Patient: sex M, age 66
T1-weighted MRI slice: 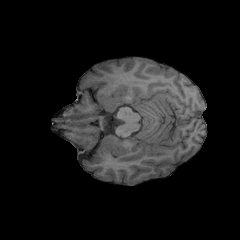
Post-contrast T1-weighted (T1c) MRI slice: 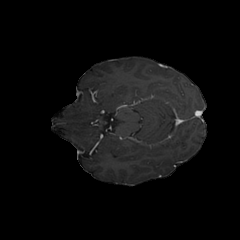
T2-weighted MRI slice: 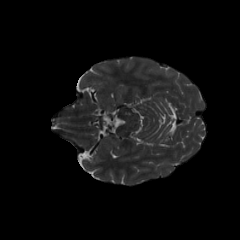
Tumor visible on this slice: no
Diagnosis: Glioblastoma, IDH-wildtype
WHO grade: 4